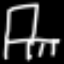
Label: chair